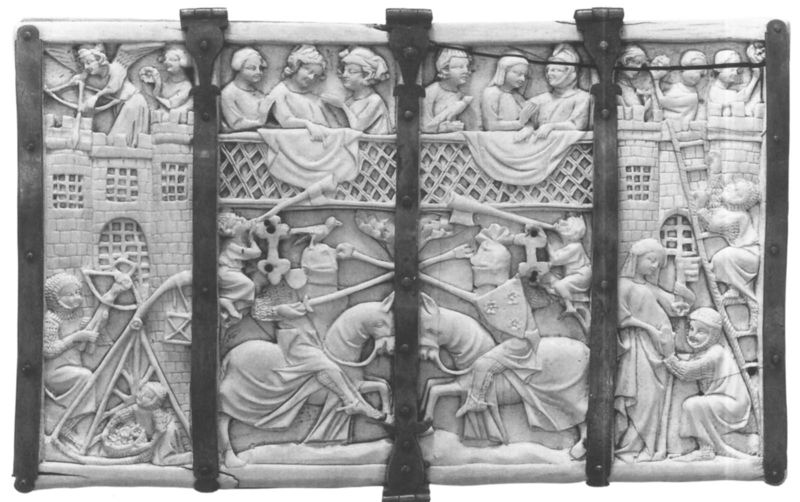
Titel: Deckel eines Kästchens, Belagerung des Schlosses der Liebe
Institution: London,  British Museum
Schlagwörter: frauen, damen, männer, gitter, tücher, pferde, relief, waffen, helme, lanzen, posaune, schrein, beschläge, turnier, visiere